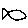
Label: fish